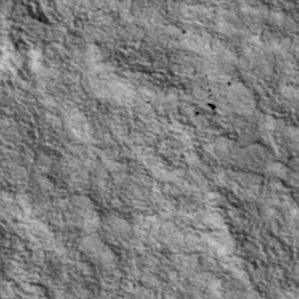
Label: non_frost